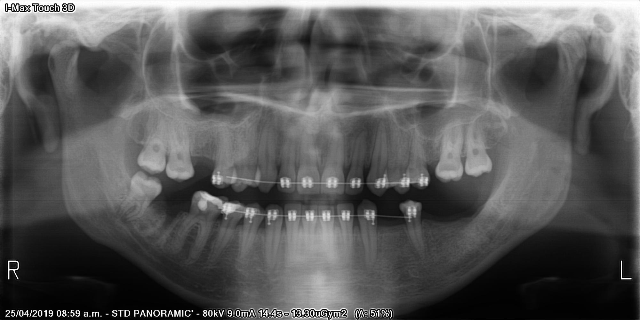
adult